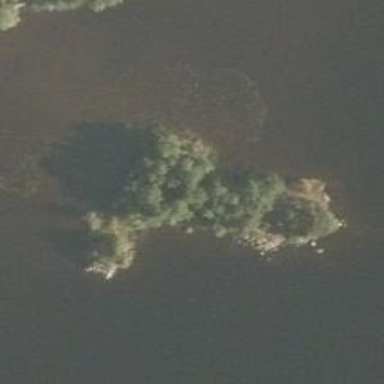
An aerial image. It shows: Island.